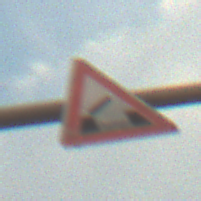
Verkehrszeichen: BeweglicheBruecke
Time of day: SunriseSunset
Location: Outdoor (Suburban)
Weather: PartlyCloudy
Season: NotSpecified
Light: Natural